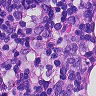
Metastatic tissue present: no